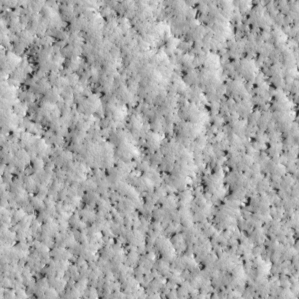
Label: non_frost